Field crop: tomato
Growth stage: 1
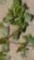
Species: portulaca